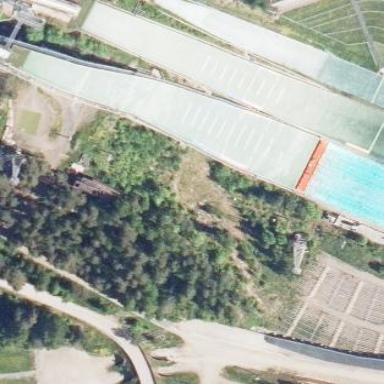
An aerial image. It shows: Sports centre with ski jumping facility. The facility includes ski jump landing piste.